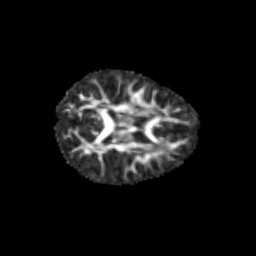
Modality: FA
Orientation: axial
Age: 7
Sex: female
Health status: healthy